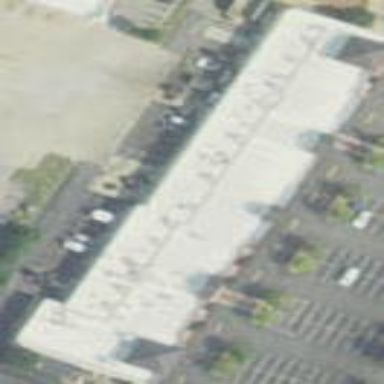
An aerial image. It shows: Commercial building.